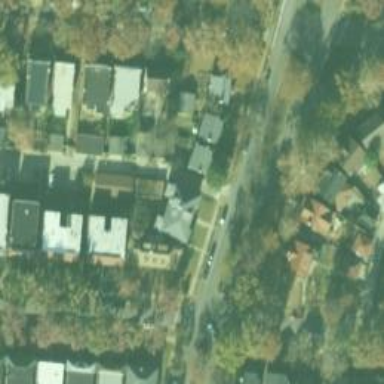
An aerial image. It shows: Alley classified as service road.